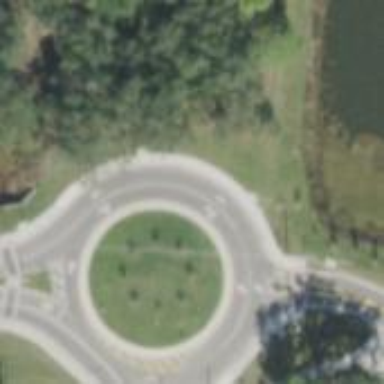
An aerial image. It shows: Tertiary road with asphalt surface leading to roundabout.